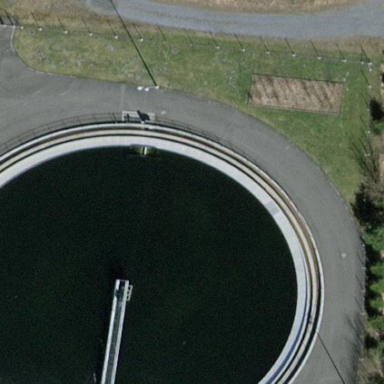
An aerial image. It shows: Reservoir containing wastewater.